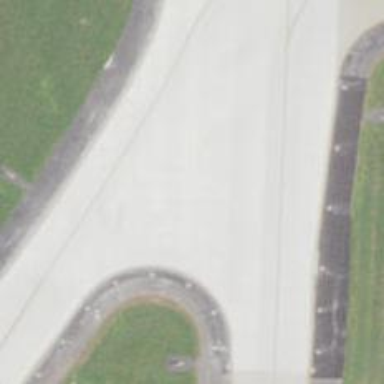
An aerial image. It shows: View of taxiway at the airport.